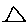
Label: triangle